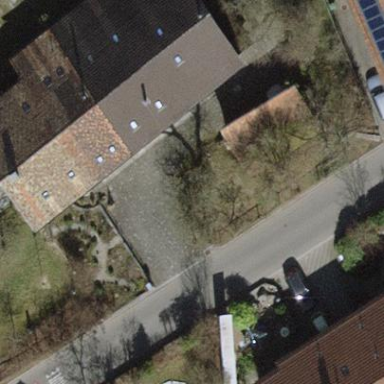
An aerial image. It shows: Building with tiled roof.